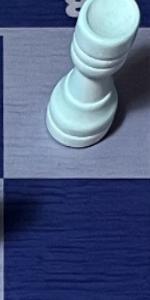
Label: Empty